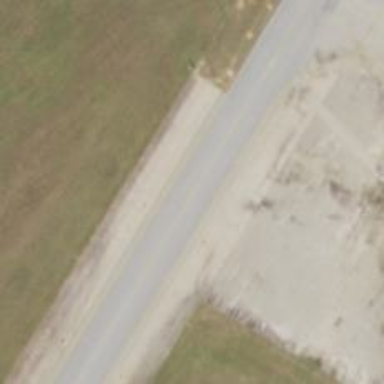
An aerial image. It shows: Image of taxiway at airport.